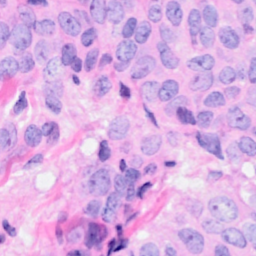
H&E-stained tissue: Breast